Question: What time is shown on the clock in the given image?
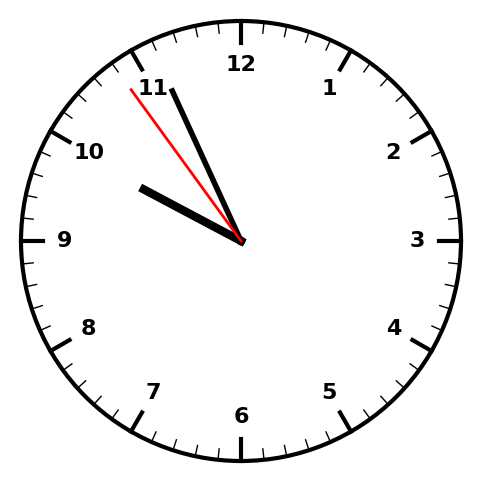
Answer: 09:55:54